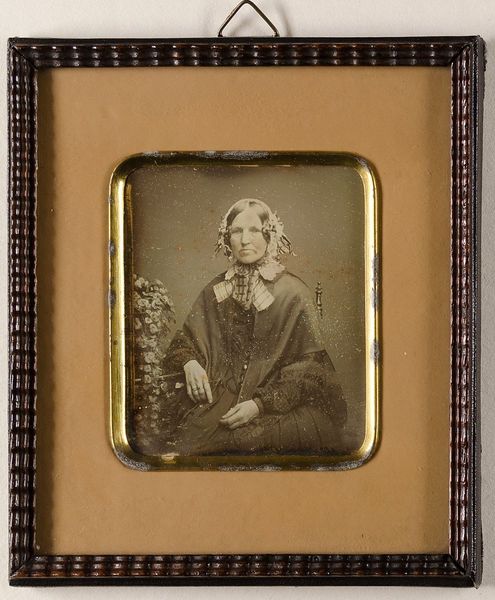
Titel: Unbekannte Frau
Künstler: Wilhelm Breuning
Standort: Hamburg
Institution: Museum für Kunst und Gewerbe Hamburg
Schlagwörter: frau, portrait, figur, person, foto, fotografie, photographie, photo, lichtbild, daguerreotypie, historische, bildwerke, angewandte und bildende kunst, hessische systematik, porträt, persönlichkeit, porträtfotografie, porträtphotographie, hüftbild